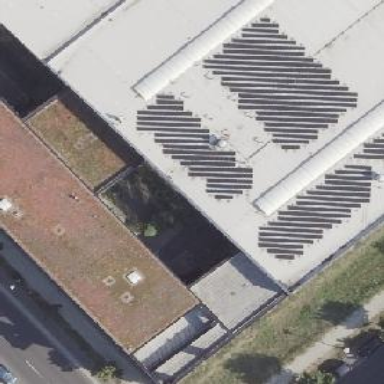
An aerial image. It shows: Building part with flat roof.